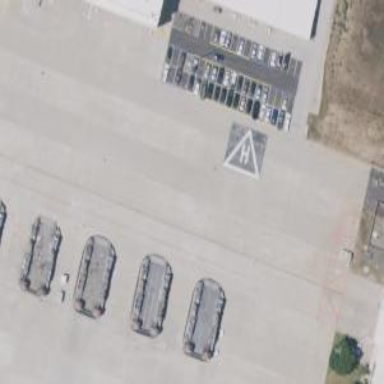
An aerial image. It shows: Image showing helipad at airport.